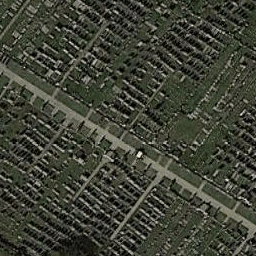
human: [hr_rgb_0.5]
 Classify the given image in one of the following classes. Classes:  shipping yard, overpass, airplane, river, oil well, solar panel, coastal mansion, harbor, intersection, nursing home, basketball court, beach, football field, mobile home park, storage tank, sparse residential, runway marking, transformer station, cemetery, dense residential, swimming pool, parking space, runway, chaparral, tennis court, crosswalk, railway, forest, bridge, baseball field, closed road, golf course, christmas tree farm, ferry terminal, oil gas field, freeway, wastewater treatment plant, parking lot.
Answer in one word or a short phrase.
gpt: cemetery